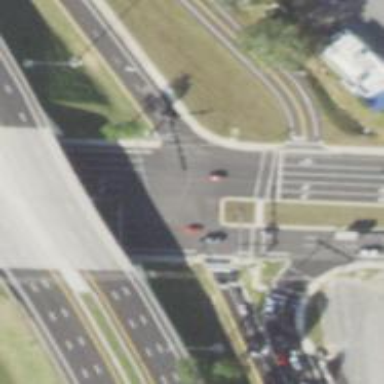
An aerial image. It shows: Primary link road with asphalt surface.